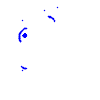
Particle: electron